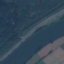
Land use / land cover: River